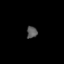
Tissue: lung
Cell type: Endothelial cells
Senescence score: 0.2377
Nuclear area (px): 123
Mean DAPI intensity: 89.106